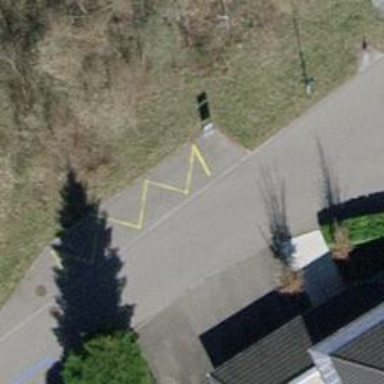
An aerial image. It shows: Public transport stop position.